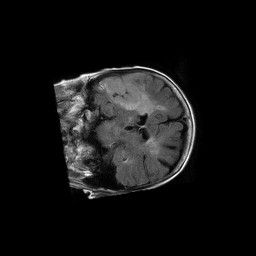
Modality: FLAIR
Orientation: coronal
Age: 64
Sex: female
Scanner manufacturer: philips
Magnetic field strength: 1.5 T
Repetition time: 6 s
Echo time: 0.12 s